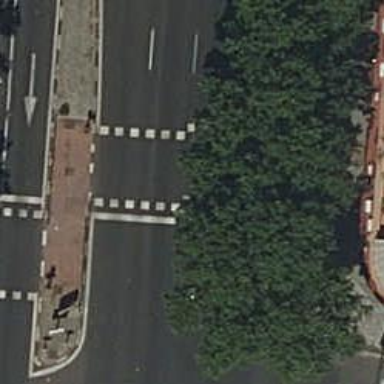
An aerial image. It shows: Crossing with traffic signals.